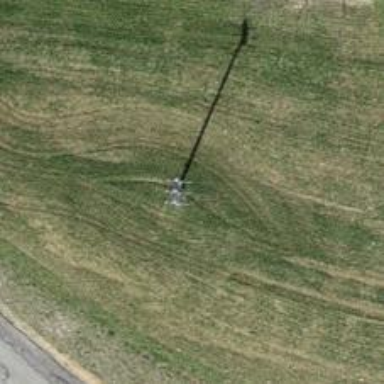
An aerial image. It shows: Power pole.